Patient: sex F, age 89
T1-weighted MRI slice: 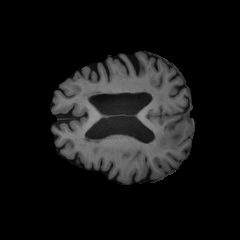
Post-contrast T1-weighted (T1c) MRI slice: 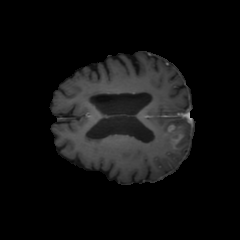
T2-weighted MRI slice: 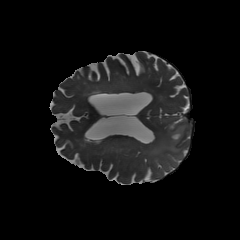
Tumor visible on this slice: yes
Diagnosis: Glioblastoma, IDH-wildtype
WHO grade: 4